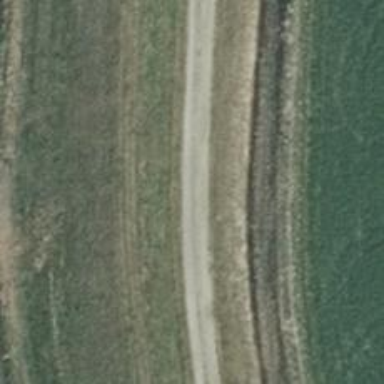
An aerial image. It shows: Gravel track with Grade 3 quality.